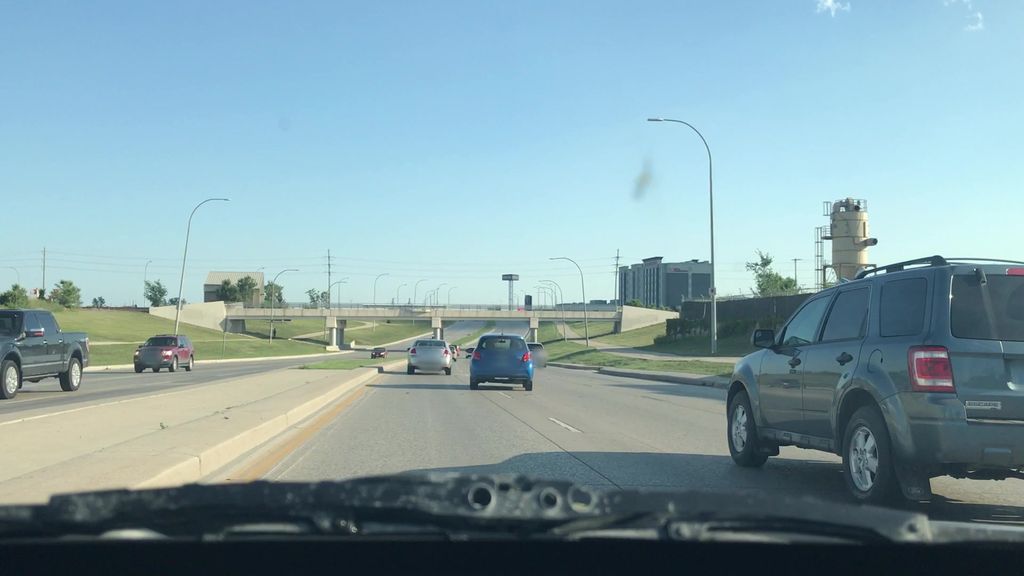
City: winnipeg